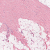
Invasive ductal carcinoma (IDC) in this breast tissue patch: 0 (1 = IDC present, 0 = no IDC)